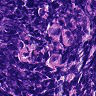
Metastatic tissue present: no